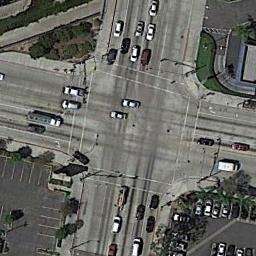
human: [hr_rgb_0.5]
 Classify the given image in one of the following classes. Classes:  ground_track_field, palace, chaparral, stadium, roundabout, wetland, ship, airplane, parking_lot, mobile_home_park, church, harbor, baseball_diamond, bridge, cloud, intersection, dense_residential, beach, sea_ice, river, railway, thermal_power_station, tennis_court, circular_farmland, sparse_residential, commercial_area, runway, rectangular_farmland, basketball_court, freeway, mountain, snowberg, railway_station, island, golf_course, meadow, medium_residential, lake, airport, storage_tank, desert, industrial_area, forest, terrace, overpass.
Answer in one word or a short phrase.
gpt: intersection